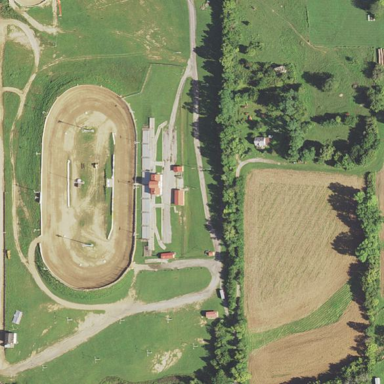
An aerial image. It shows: Sports center specializing in motorsports.